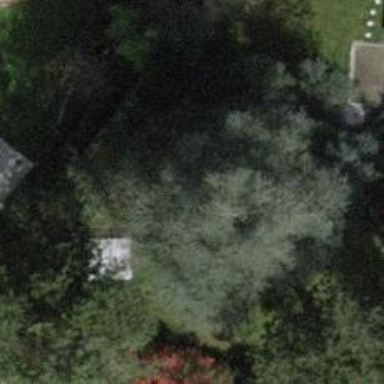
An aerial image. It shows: Evergreen tree with needle-leaved leaves.